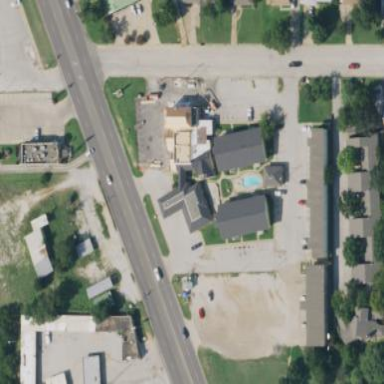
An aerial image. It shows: Motel building.